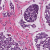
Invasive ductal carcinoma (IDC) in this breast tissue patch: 0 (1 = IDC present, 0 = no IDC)